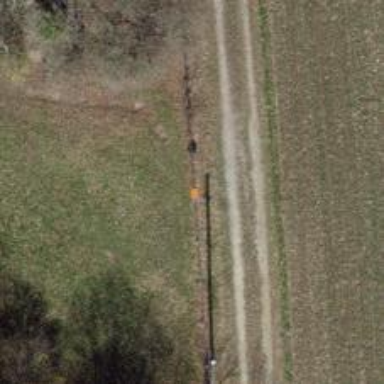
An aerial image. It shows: Pole with roof cover.